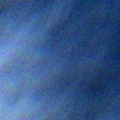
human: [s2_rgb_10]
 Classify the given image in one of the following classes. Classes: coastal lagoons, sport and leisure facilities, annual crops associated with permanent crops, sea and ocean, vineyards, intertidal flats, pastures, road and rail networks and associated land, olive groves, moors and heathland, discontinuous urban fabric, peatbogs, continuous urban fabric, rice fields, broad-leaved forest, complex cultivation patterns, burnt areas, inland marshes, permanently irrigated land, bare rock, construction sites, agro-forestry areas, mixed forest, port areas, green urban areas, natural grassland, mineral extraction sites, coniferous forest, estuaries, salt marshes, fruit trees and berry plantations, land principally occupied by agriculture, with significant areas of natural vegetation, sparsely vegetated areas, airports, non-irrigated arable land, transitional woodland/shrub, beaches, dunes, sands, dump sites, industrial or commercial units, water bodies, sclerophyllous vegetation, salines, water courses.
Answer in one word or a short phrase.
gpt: sea and ocean